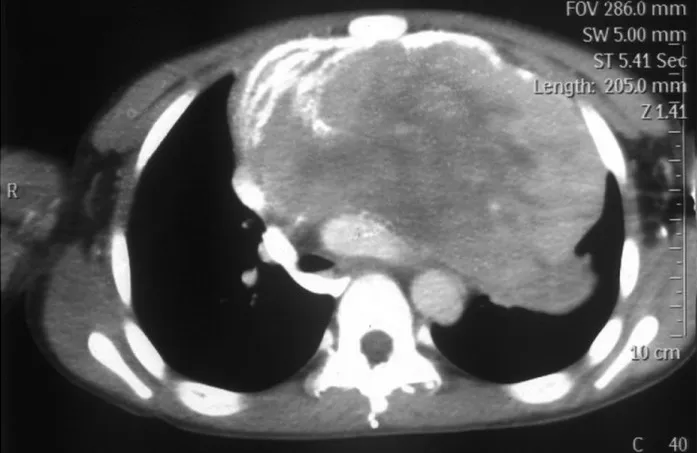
CT scan showing a large mass, 14.1x6.7 cm2 in size, in the anterior mediastinum. CT, computed tomography.
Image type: radiology (ct)